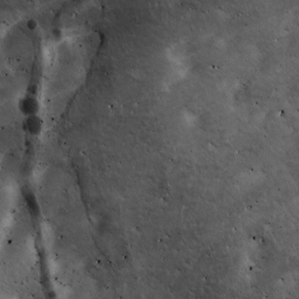
Label: non_frost